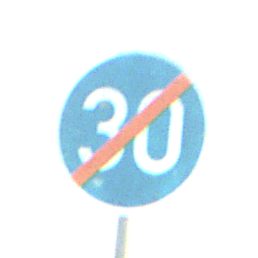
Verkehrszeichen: EndeMindestgeschwindigkeit
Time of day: SunriseSunset
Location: Outdoor (Nature)
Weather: PartlyCloudy
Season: NotSpecified
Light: Natural